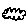
Label: cloud